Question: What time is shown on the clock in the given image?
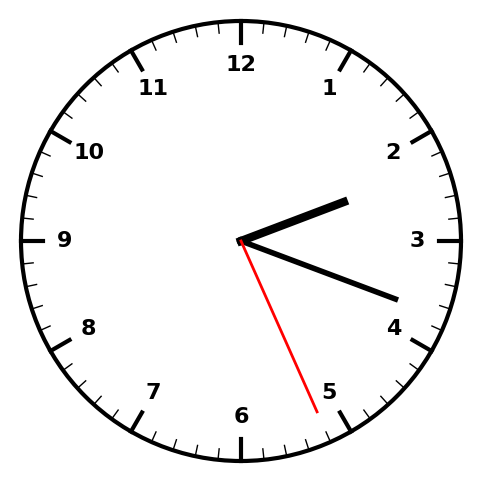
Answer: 02:18:26